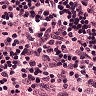
Metastatic tissue present: no